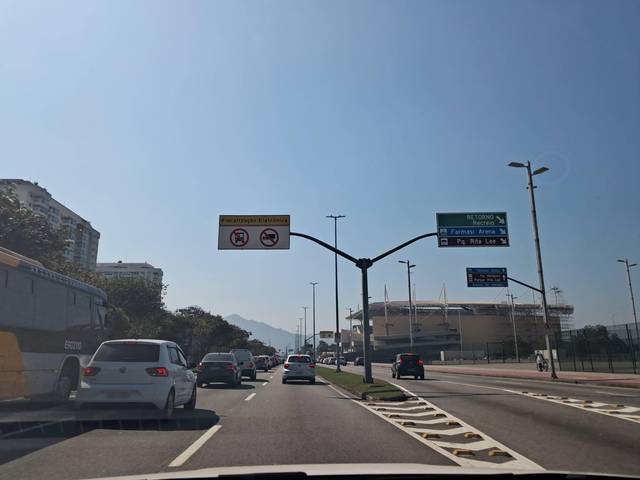
Region: Brazil
Coordinates: -22.973, -43.391